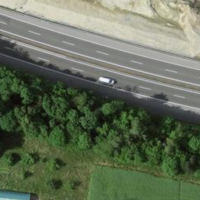
EUNIS habitat code: 57
Species observed at this site:
Chorthippus brunneus